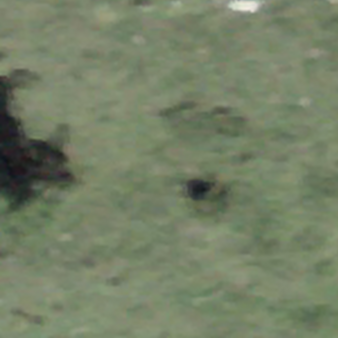
Label: other